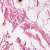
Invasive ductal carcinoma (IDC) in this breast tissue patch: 0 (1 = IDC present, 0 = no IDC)